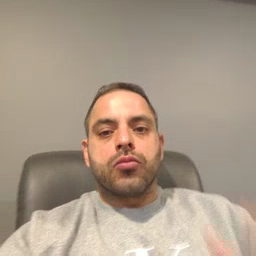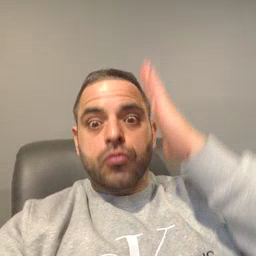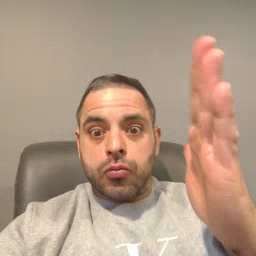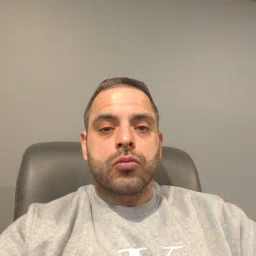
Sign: will